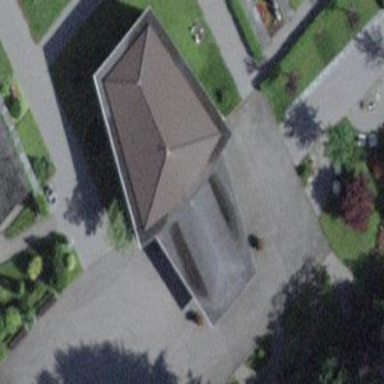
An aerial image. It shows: Building that is place of worship.